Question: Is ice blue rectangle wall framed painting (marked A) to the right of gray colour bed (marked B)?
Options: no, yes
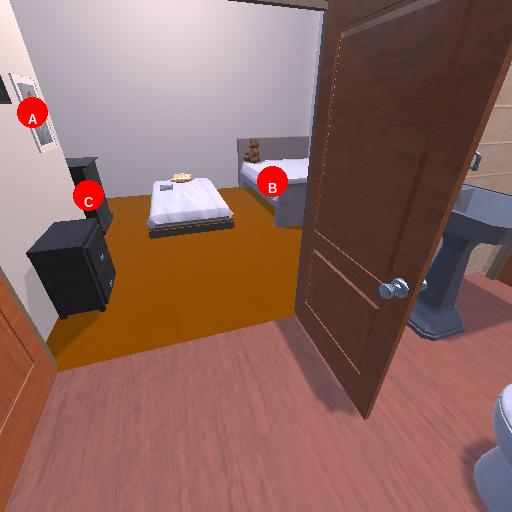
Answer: no